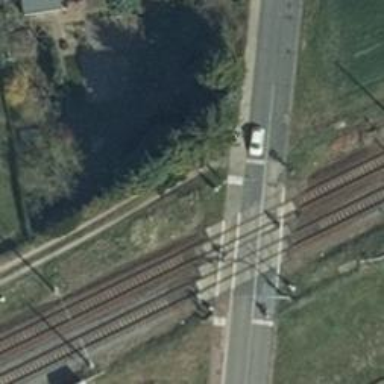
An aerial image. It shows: Railway level crossing.